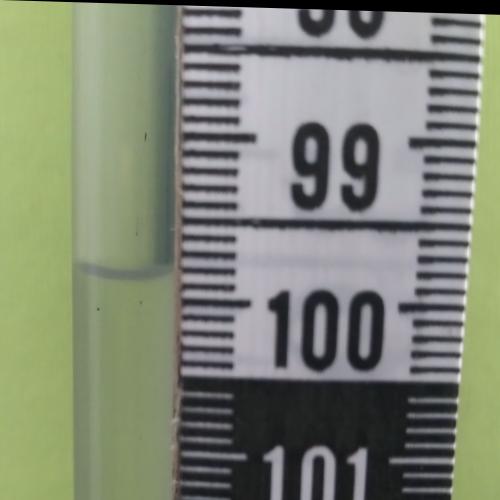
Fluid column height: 99.8 cm